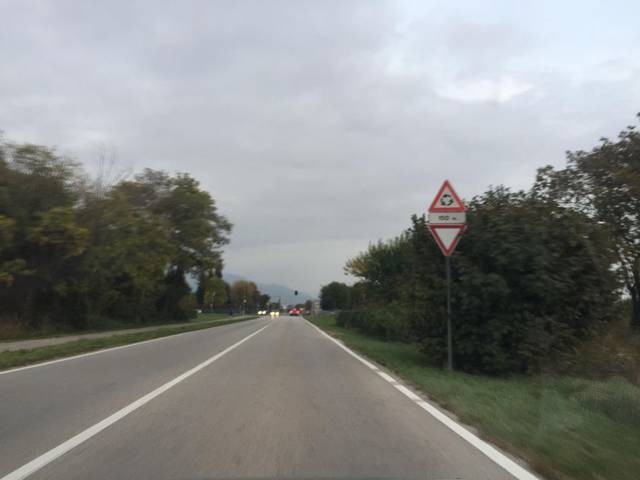
Region: Italy
Coordinates: 46.161, 12.713